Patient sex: F
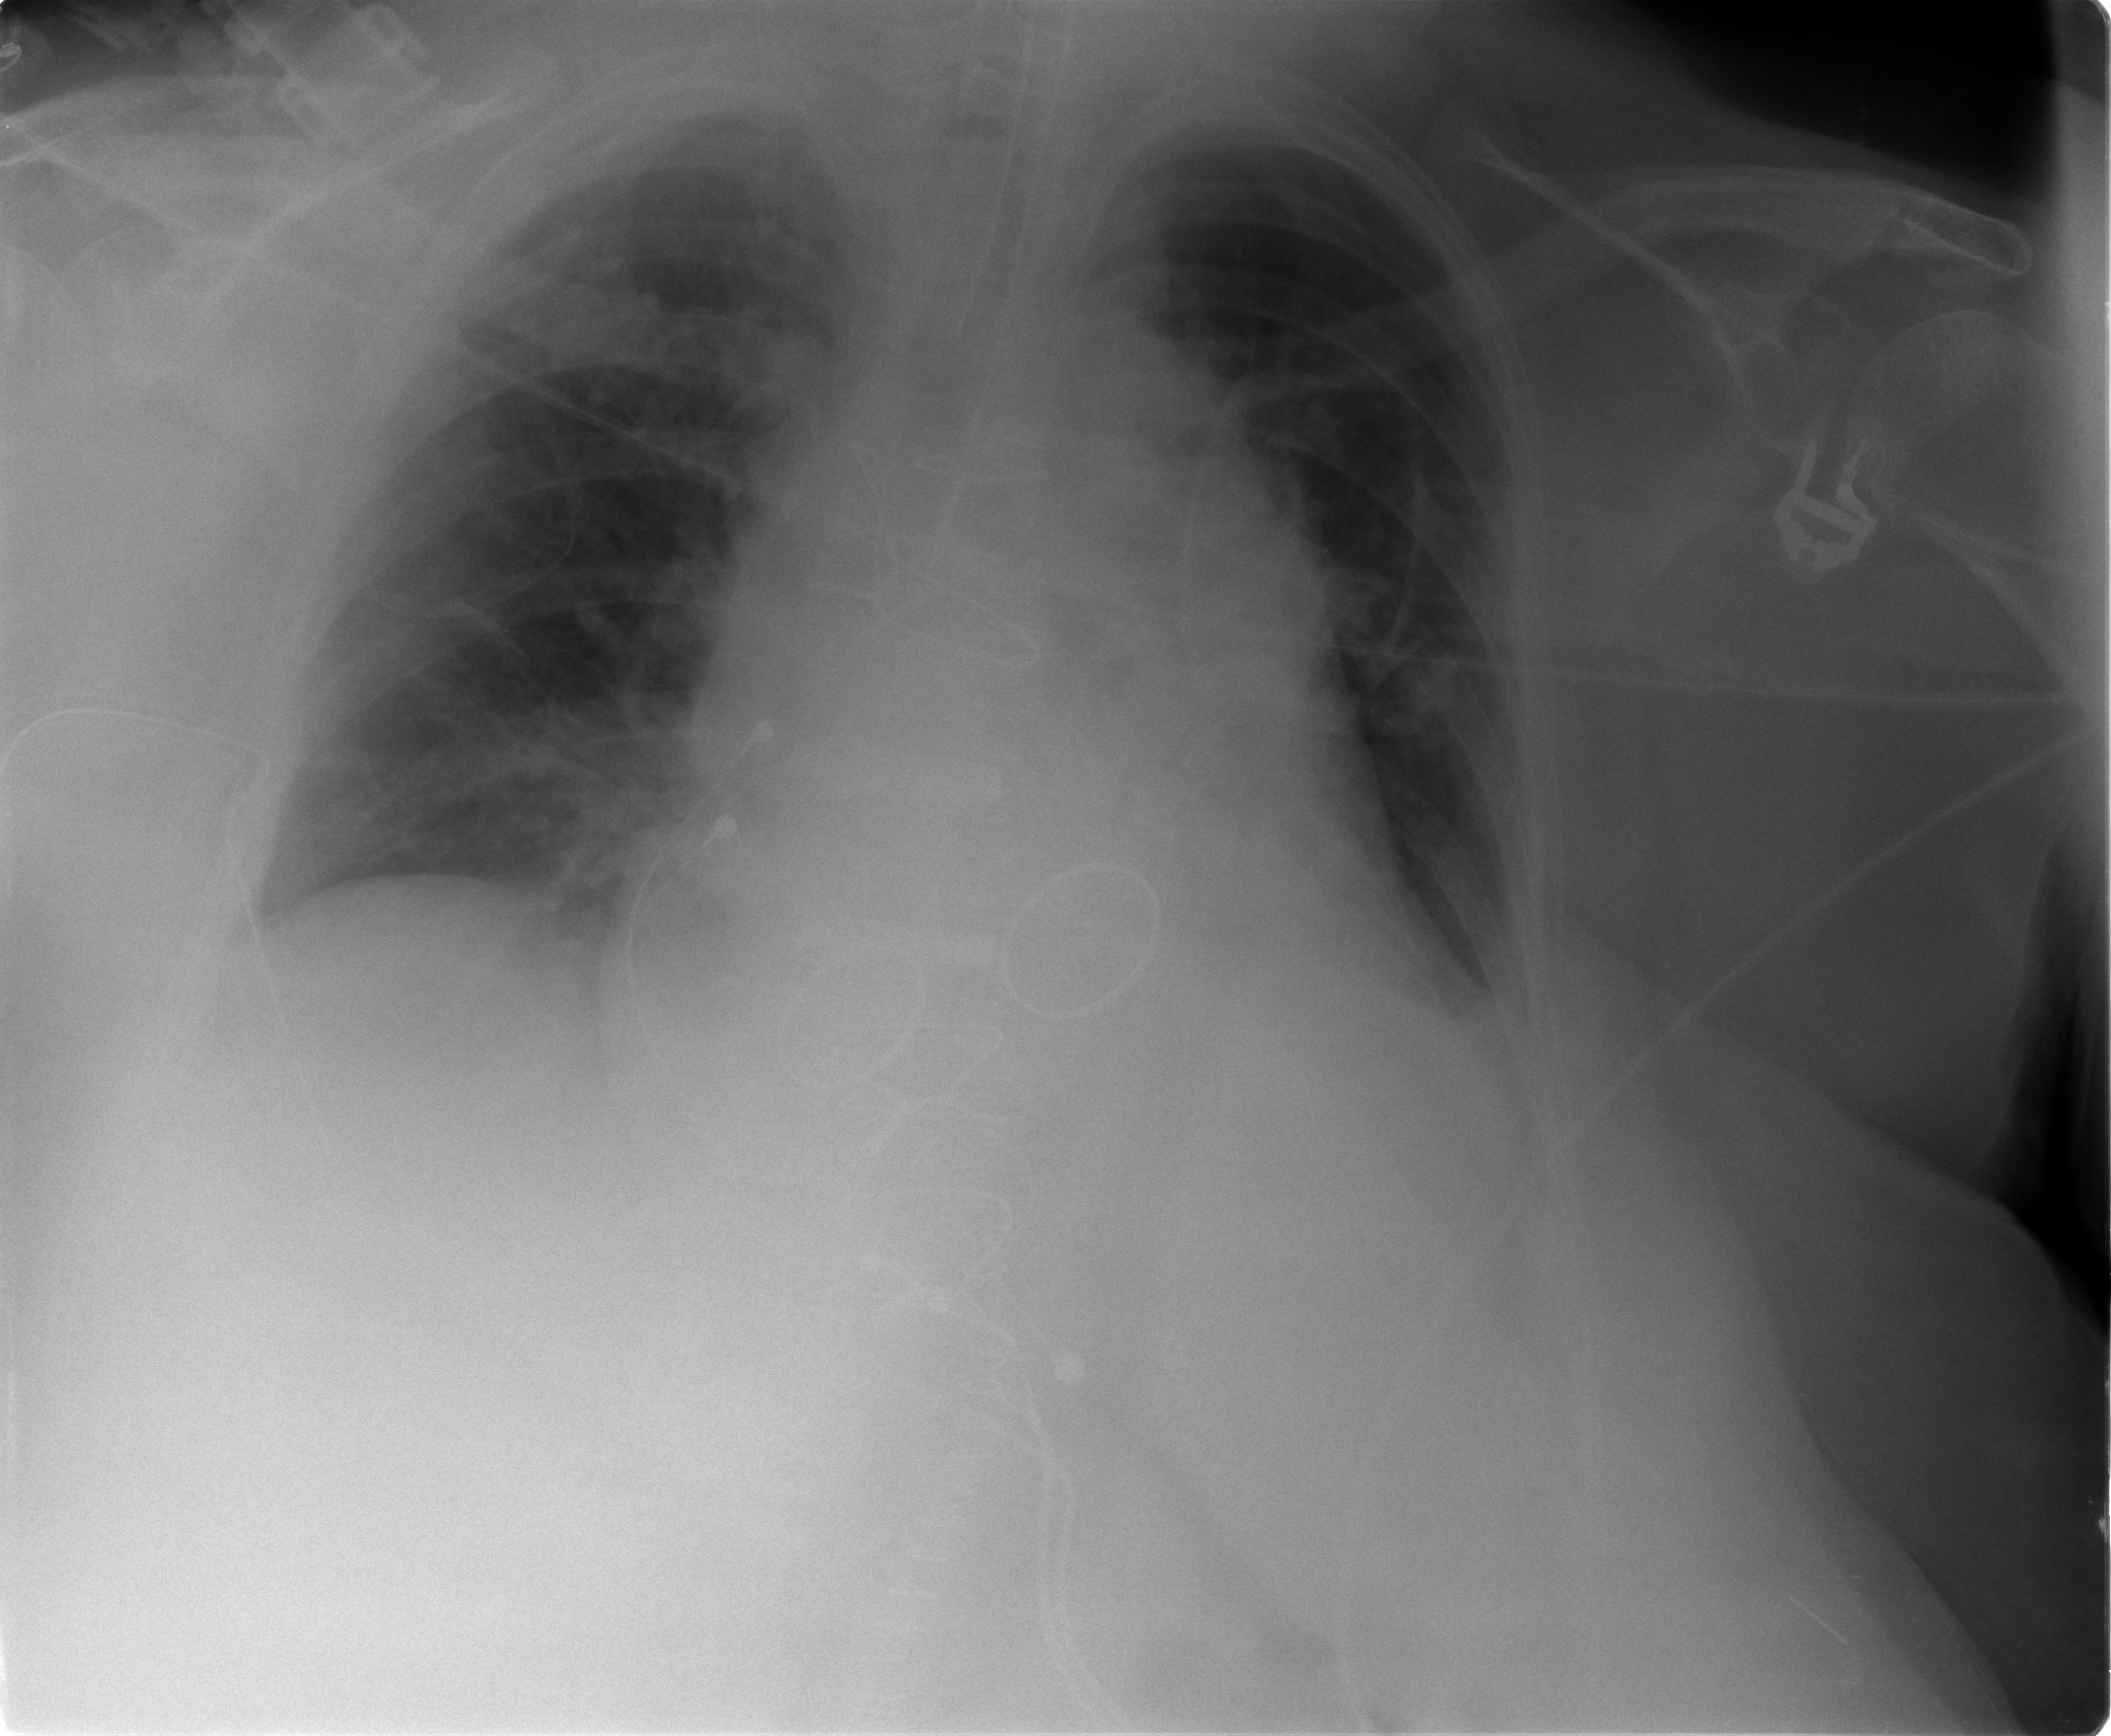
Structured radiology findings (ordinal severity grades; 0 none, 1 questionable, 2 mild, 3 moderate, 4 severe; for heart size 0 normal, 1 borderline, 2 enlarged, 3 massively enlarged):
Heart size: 3
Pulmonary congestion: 2
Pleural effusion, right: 0
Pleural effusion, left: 2
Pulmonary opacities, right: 0
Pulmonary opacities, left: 0
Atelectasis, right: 0
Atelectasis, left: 1